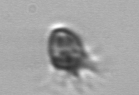
Label: Ciliophora